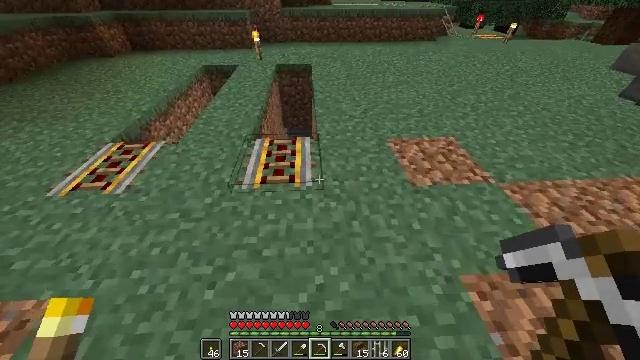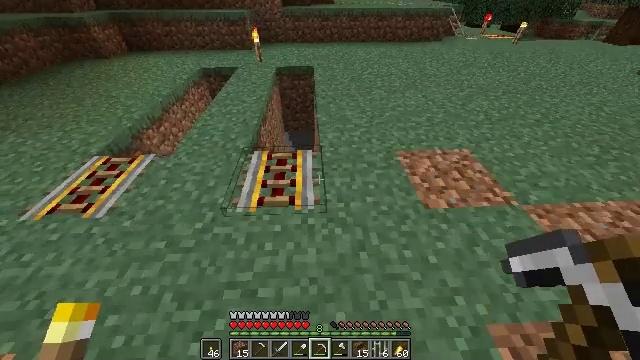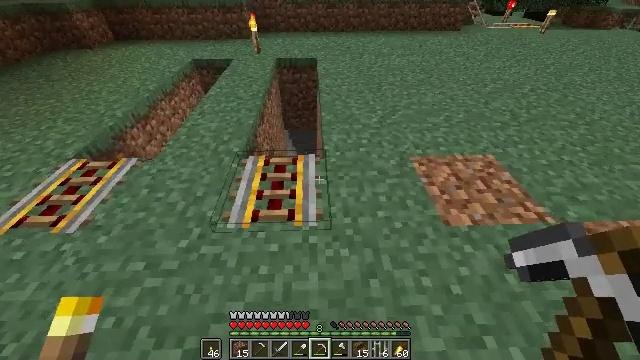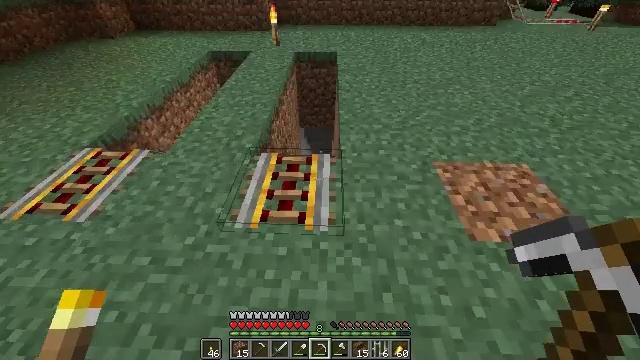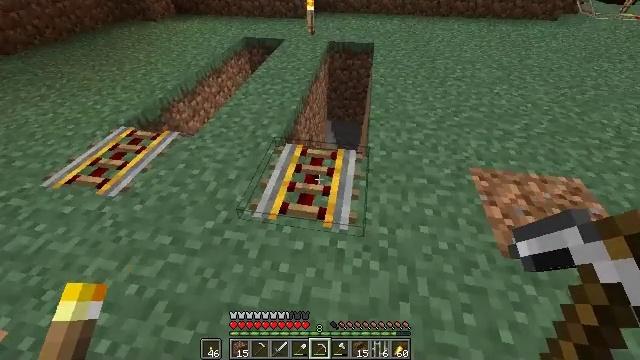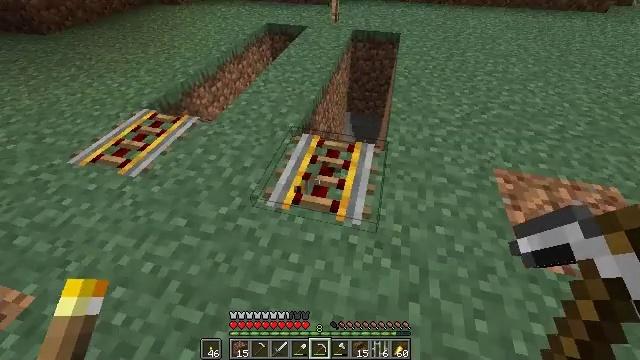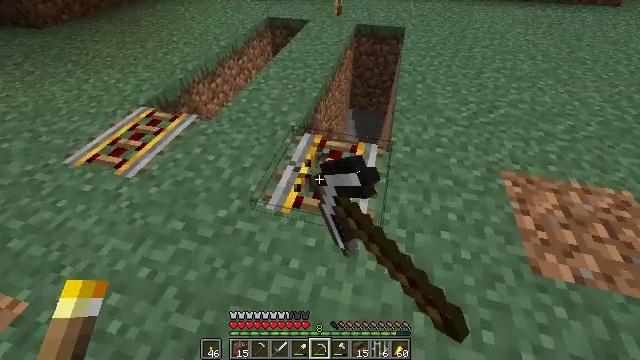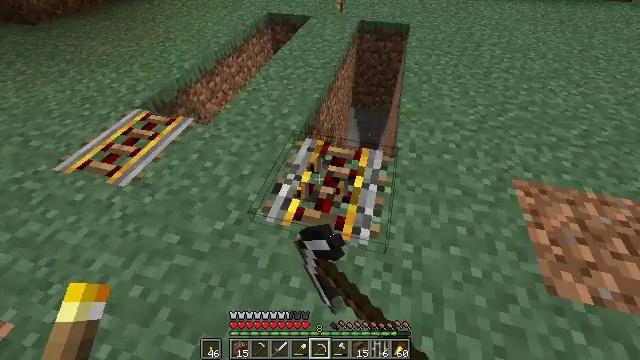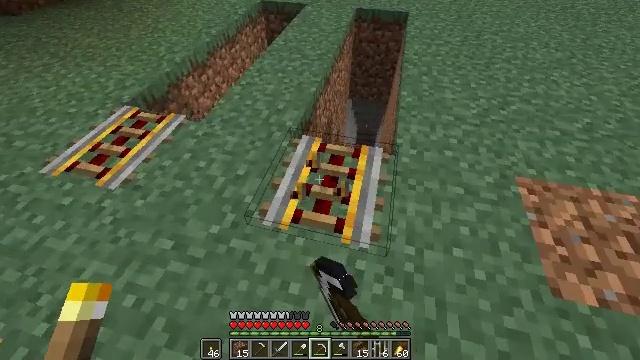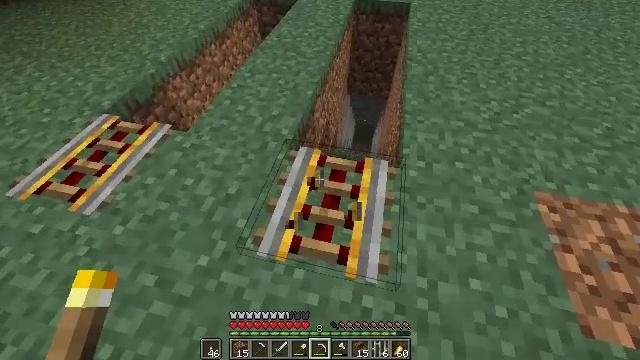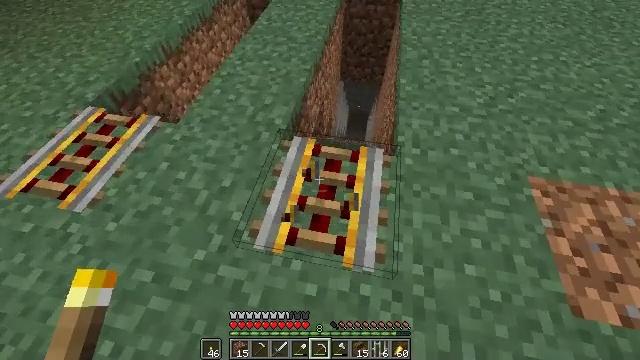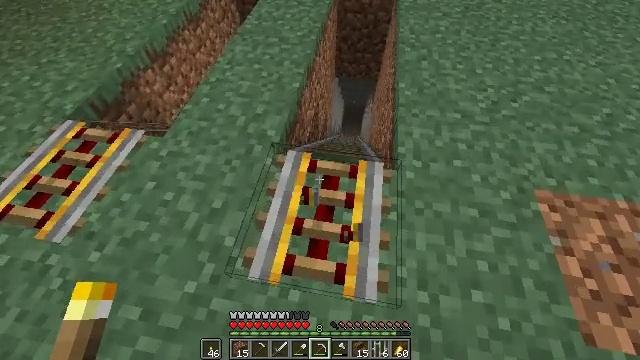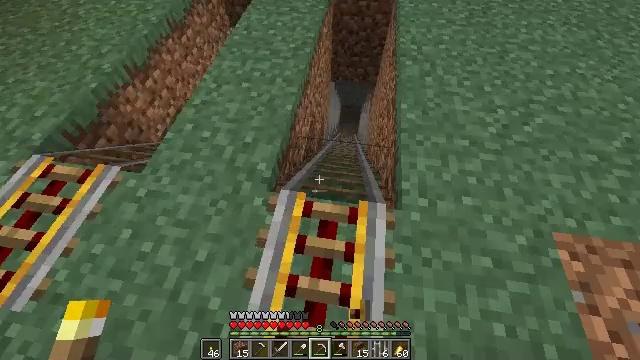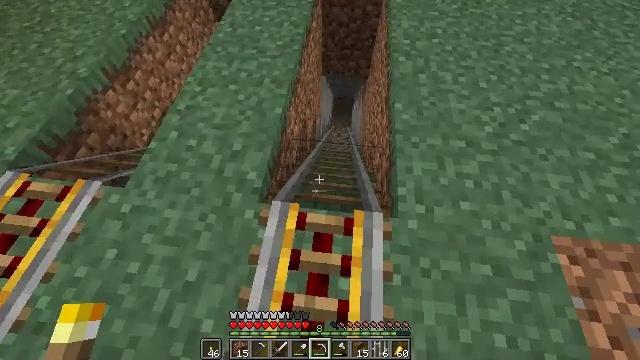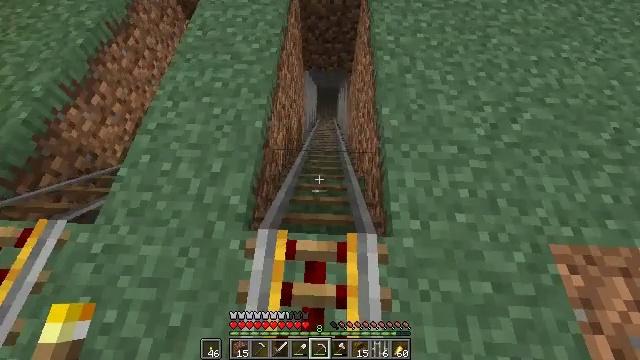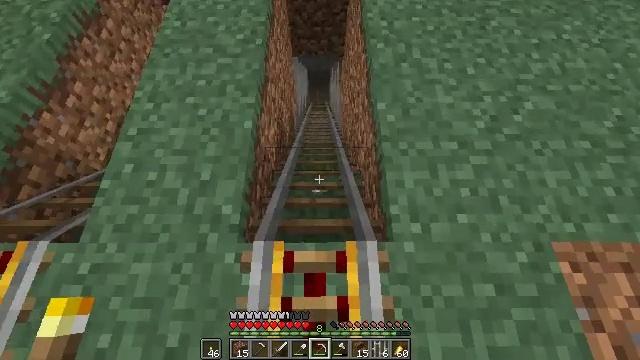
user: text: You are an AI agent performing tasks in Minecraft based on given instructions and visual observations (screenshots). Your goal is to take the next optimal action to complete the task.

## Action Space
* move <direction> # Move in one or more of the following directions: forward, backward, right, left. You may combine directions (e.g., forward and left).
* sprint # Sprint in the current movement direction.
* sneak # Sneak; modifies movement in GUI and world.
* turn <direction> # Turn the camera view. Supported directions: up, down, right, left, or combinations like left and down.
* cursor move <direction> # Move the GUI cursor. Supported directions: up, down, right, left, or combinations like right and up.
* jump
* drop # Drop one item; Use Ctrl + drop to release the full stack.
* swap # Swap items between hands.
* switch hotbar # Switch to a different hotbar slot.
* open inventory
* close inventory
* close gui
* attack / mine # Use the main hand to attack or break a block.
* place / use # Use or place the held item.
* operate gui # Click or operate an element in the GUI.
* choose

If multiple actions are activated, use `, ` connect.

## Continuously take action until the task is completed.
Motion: motion action
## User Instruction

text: Break the powered rail to collect it.
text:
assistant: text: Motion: no_op
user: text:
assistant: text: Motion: no_op
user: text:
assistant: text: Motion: turn left
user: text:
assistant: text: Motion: turn left and down
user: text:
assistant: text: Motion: turn left and down, attack / mine
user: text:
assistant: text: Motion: move forward, attack / mine
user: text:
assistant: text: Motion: move forward, attack / mine
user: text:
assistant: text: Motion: move forward, turn down
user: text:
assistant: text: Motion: move forward, turn down
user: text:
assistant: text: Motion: move forward, turn right and down
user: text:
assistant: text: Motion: move forward, turn right and down
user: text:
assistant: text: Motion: move forward, turn right and down
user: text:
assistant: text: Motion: move forward, turn right and down
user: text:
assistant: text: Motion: move forward, turn right and down
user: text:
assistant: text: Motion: turn right and down
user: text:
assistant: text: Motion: turn right and down
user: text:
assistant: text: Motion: turn right and down
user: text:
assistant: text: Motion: turn down, attack / mine
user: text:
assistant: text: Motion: turn down, attack / mine
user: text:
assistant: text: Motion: turn down, attack / mine
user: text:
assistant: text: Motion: turn left and down, attack / mine
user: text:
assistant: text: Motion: turn down, attack / mine
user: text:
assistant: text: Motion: turn down, attack / mine
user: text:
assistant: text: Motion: turn down, attack / mine
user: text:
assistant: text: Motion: attack / mine
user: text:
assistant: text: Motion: attack / mine